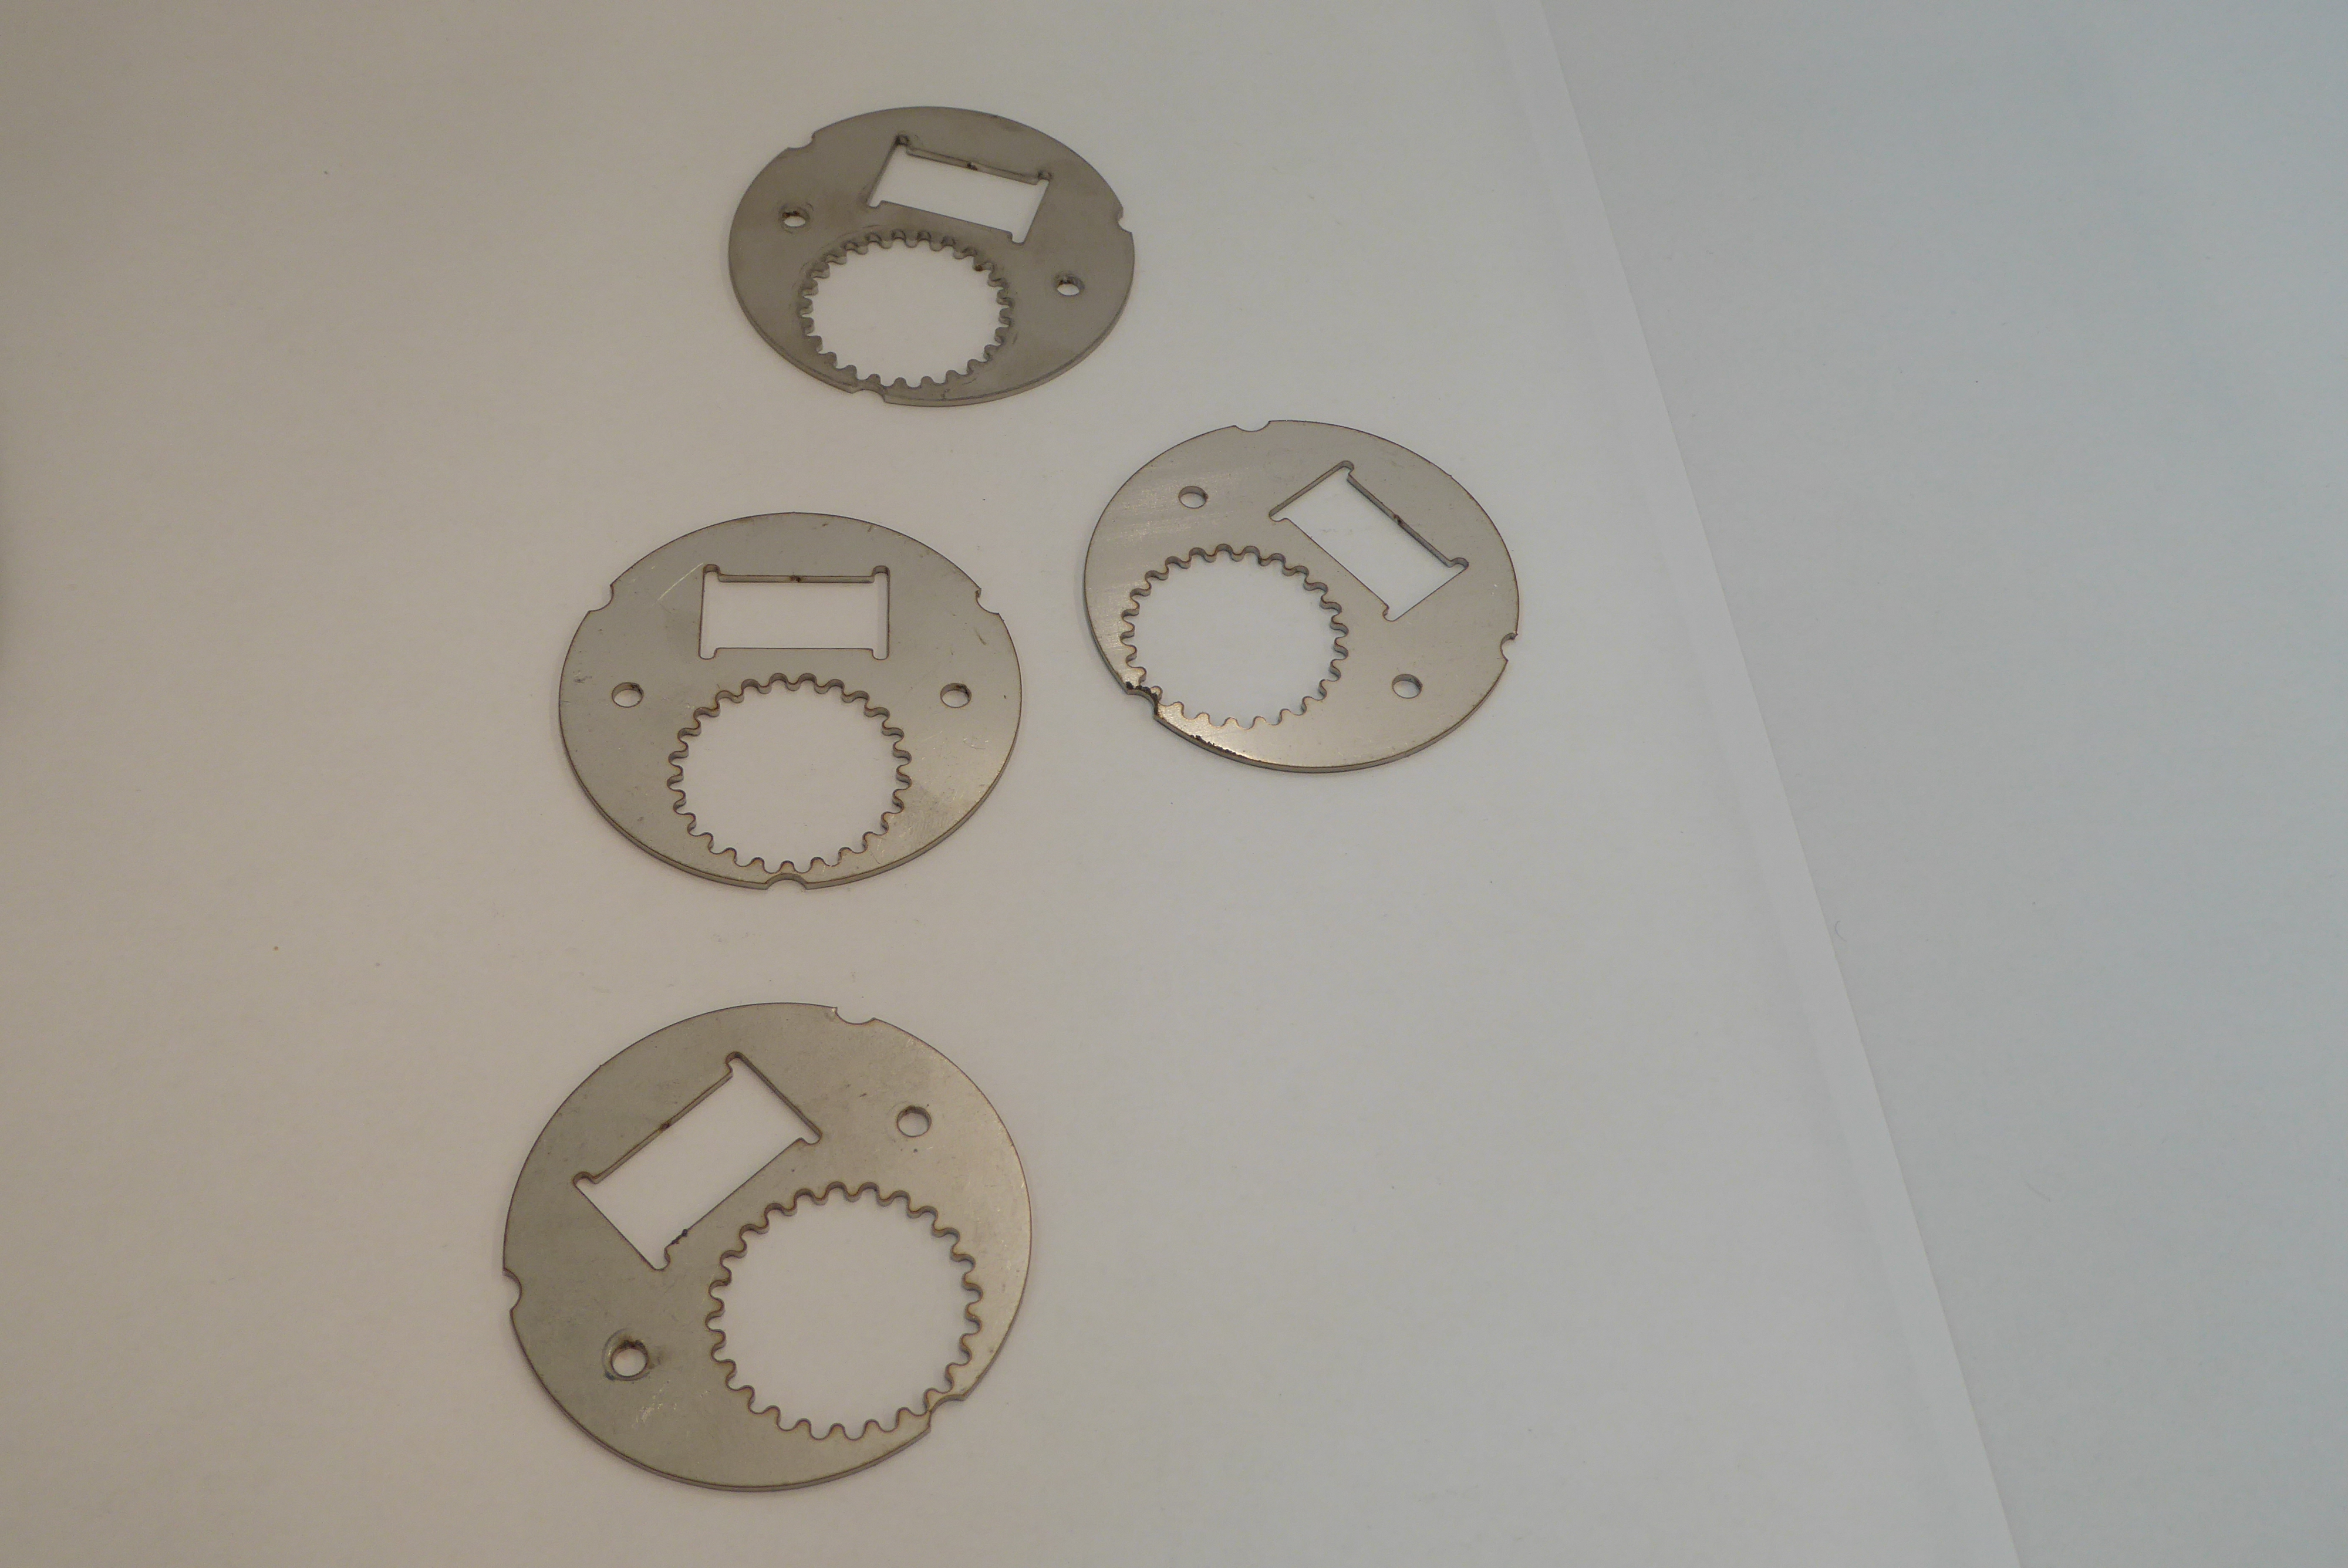
Label: Bottle Opener - Inlay